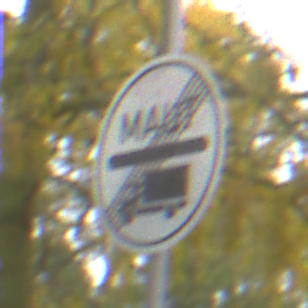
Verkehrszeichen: EndeMautpflicht
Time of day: Midday
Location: Outdoor (Nature)
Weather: Overcast
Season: Autumn
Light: Natural